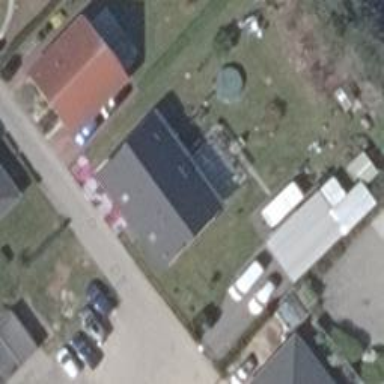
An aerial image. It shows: Simple house.